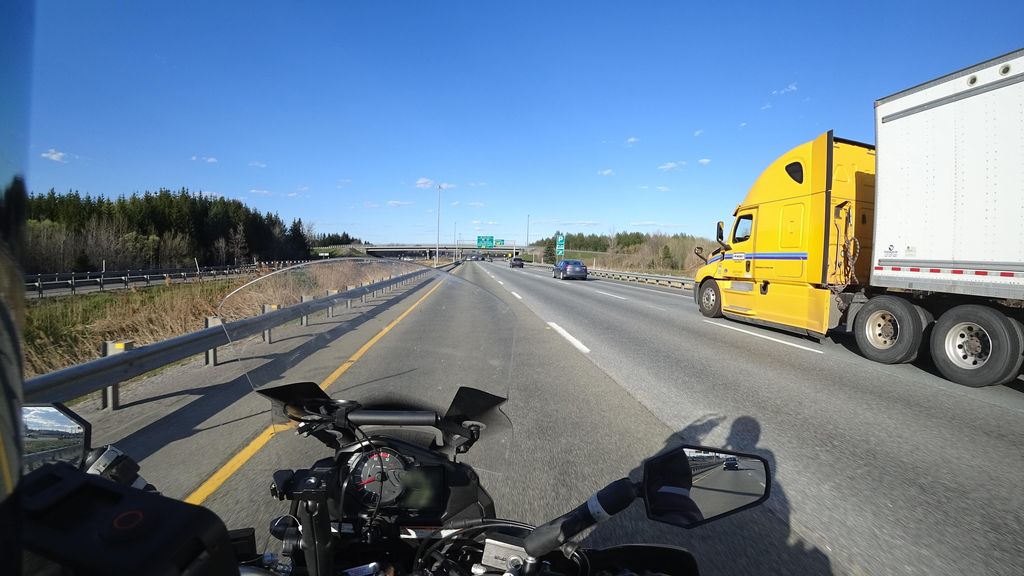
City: quebec_city